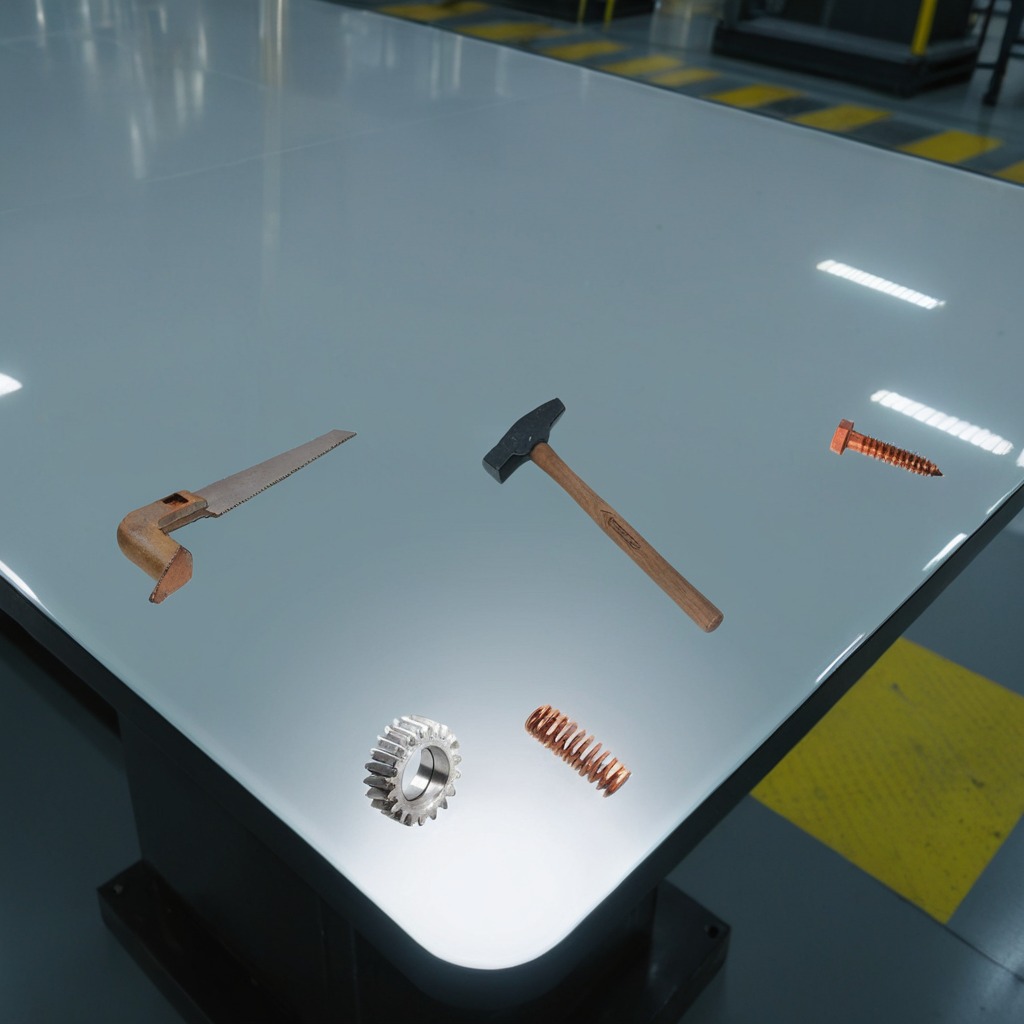
A metal saw is lying on a high-gloss table.